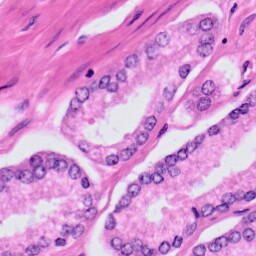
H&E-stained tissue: Prostate